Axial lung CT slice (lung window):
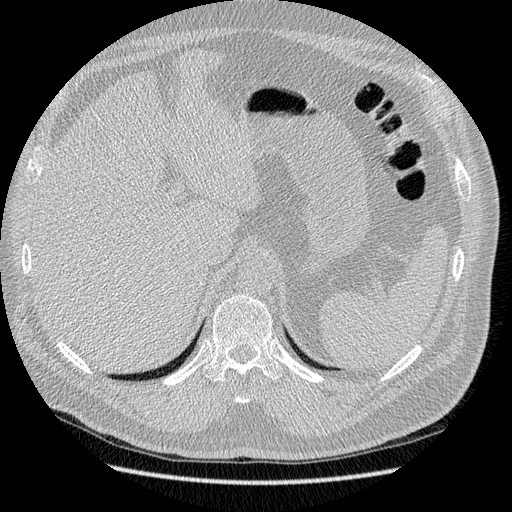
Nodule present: no